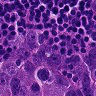
Metastatic tissue present: yes